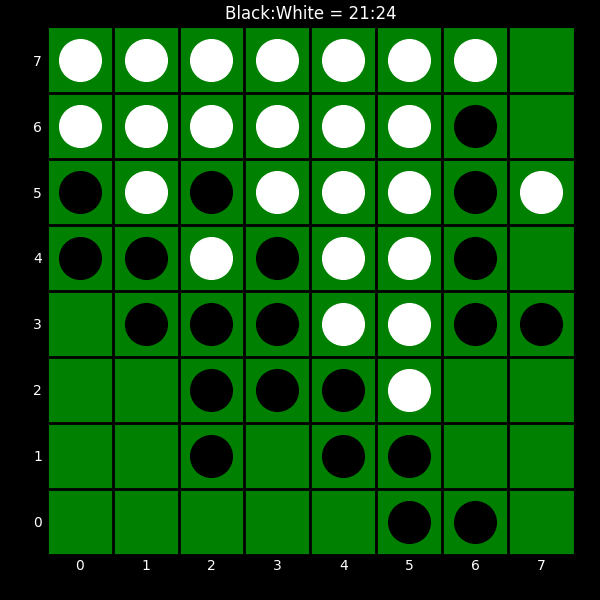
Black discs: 21
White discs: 24